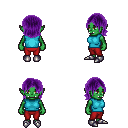
a pixel art fantasy rpg character, female body template, orc, green skin, teal sleeveless shirt, red pants, purple long bangs hairstyle, metal boots, four views (front, back, left, right), 2x2 character sprite sheet, small pixel art, hard edges, no anti-aliasing